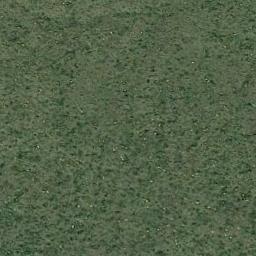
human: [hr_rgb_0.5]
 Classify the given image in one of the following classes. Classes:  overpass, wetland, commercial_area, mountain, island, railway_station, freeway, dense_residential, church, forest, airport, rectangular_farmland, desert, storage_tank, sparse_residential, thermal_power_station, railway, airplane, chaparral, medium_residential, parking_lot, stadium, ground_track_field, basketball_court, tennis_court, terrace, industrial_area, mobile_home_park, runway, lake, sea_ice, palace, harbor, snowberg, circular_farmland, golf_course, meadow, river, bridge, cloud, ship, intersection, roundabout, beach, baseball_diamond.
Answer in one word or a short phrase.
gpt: meadow